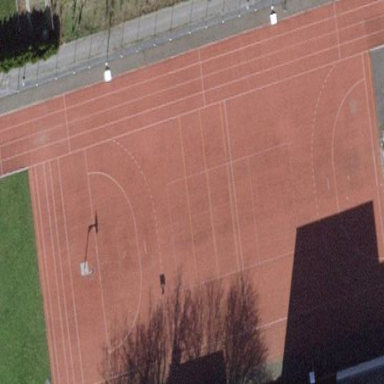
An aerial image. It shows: Basketball court located in leisure land pitch.